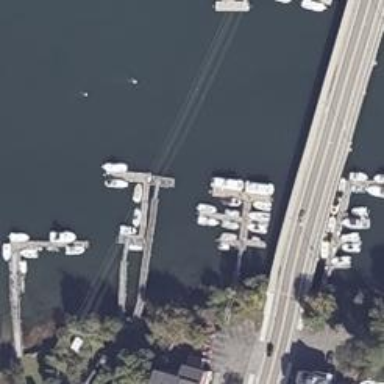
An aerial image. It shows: Man-made pier.